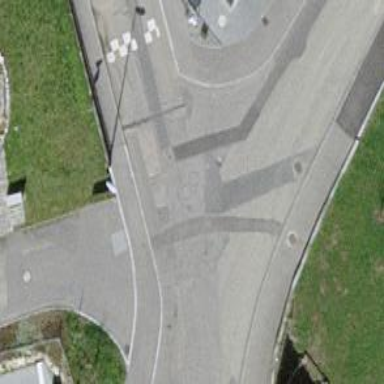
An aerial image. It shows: Smooth asphalt road in residential area.